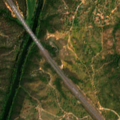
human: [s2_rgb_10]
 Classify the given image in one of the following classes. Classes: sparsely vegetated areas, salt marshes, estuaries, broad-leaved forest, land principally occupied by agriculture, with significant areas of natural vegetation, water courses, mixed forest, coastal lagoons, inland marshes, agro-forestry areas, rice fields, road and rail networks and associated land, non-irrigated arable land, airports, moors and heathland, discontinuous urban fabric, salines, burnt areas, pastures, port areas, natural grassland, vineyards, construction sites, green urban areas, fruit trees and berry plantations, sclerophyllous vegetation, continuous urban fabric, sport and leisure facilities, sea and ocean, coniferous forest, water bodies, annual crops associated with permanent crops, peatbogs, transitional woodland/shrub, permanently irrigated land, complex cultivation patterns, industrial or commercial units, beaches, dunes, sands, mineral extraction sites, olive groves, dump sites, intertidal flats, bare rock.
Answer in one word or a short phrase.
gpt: continuous urban fabric